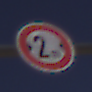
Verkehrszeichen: TatsaechlicheBreite2
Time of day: Midday
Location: Outdoor (Nature)
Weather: Clear
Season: NotSpecified
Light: Natural